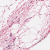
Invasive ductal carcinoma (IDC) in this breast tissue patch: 0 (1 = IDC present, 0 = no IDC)